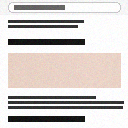
Screen state: on